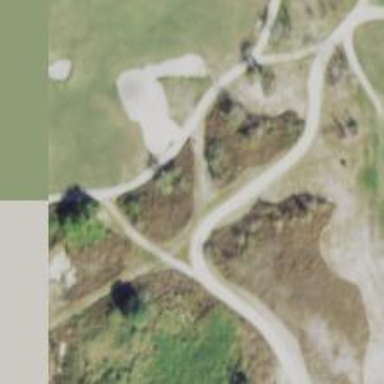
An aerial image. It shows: Path used for both walking and golf.